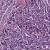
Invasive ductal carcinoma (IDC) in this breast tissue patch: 1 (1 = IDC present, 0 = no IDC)